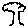
Label: tree